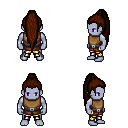
a pixel art fantasy rpg character, male body template, dark elf, purple skin, leather chest armor, gold greaves, brown extra-long topknot hairstyle, four views (front, back, left, right), 2x2 character sprite sheet, small pixel art, hard edges, no anti-aliasing